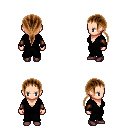
a pixel art fantasy rpg character, female body template, human, light skin, gray robe, white pants, brown ponytail hairstyle, cloth bracers, maroon shoes, four views (front, back, left, right), 2x2 character sprite sheet, small pixel art, hard edges, no anti-aliasing